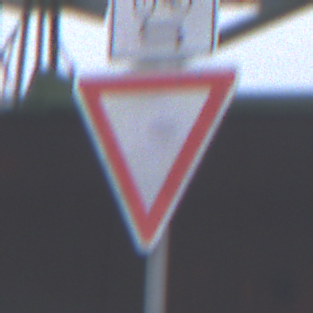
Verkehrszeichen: VorfahrtGewaehren
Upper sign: RichtungsangabeDurchPfeile9
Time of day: MorningAfternoon
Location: Outdoor (Suburban)
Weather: Overcast
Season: NotSpecified
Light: Natural